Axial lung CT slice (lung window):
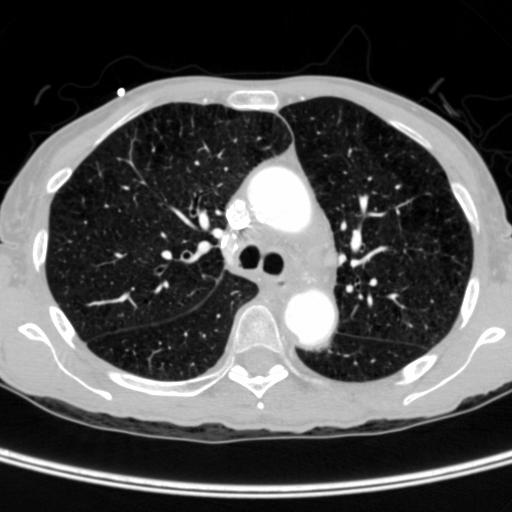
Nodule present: no